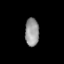
Tissue: lung
Cell type: Epithelial cells
Senescence score: 0.1909
Nuclear area (px): 382
Mean DAPI intensity: 150.573